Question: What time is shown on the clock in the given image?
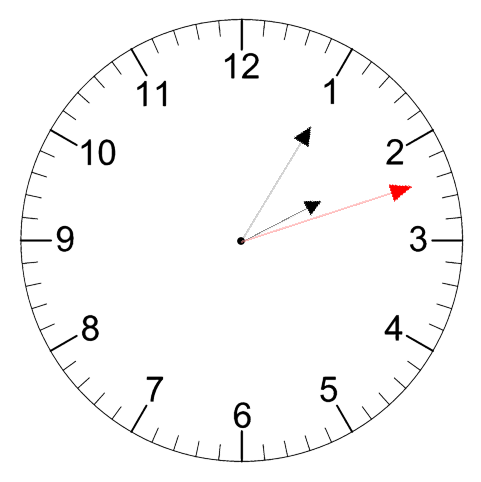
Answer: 02:05:12